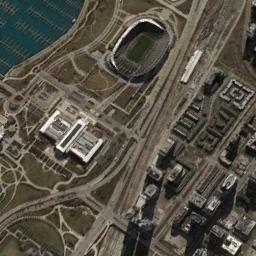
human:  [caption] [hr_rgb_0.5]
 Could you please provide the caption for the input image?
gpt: There is a baseball field between the two roads .

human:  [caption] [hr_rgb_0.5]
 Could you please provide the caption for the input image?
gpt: The stadium is on the bare land next to some buildings .

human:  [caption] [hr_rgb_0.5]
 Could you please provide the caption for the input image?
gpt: Many buildings of different shapes are beside the stadium .

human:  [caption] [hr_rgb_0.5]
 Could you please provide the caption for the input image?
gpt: The Coliseum is a few roads from the residential area .

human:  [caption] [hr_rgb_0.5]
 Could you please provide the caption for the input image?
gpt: There are some buildings and roads near the stadium .